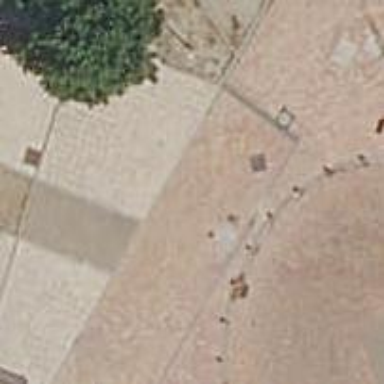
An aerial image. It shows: Footway made of paving stones.